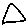
Label: triangle